Question: I got a issue on loading image speed...
I've already published my Application to IIS8 and when I access the web using this 'localhost/applicationname' it load real fast
but I change the localhost into the server IP, it takes almost 5 minute to load an image...
Anyone have this problem before ?
Here is what firebug show:

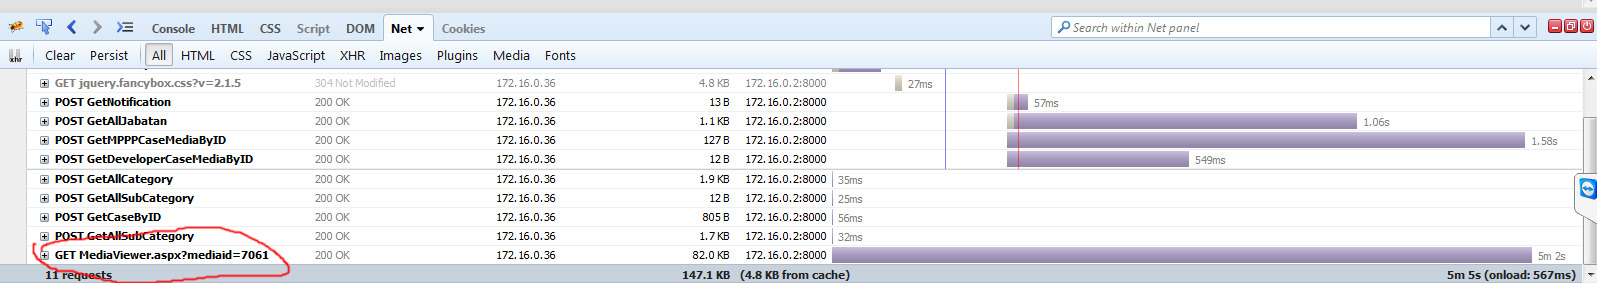
Answer: Your problem here is not with your application, it's networked based. When you're using the localhost, you're using the loopback IP, your connection is never leaving the local computer. In fact, when you use localhost, you're not even accessing the network hardware.